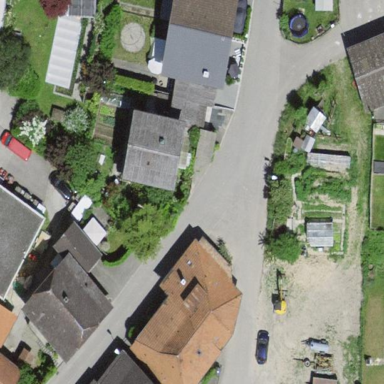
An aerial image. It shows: Residential building.